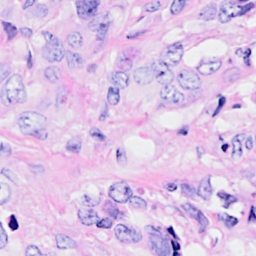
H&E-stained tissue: Breast